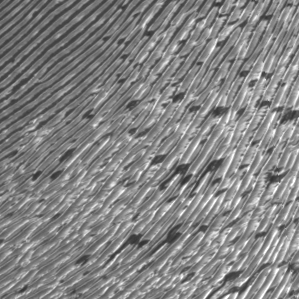
Label: frost